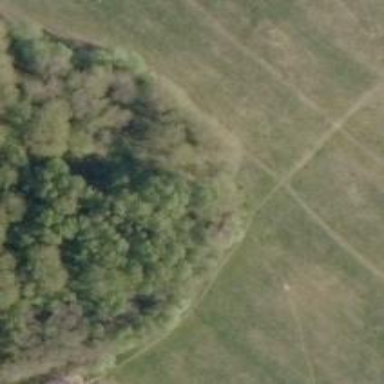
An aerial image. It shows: Path.